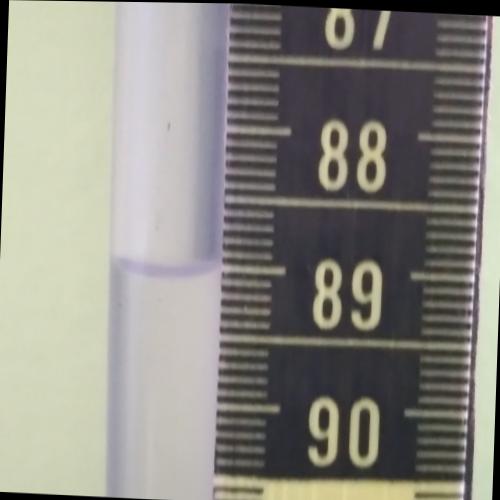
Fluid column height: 89.0 cm